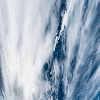
Label: cloud